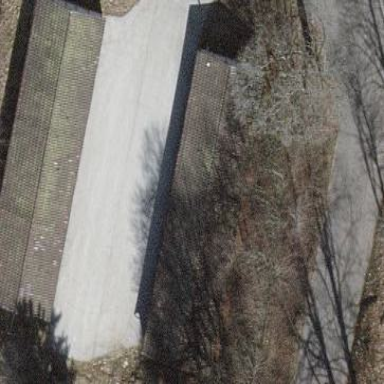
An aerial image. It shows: Garages with gabled roofs.